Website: bh-photo
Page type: customer-info-address
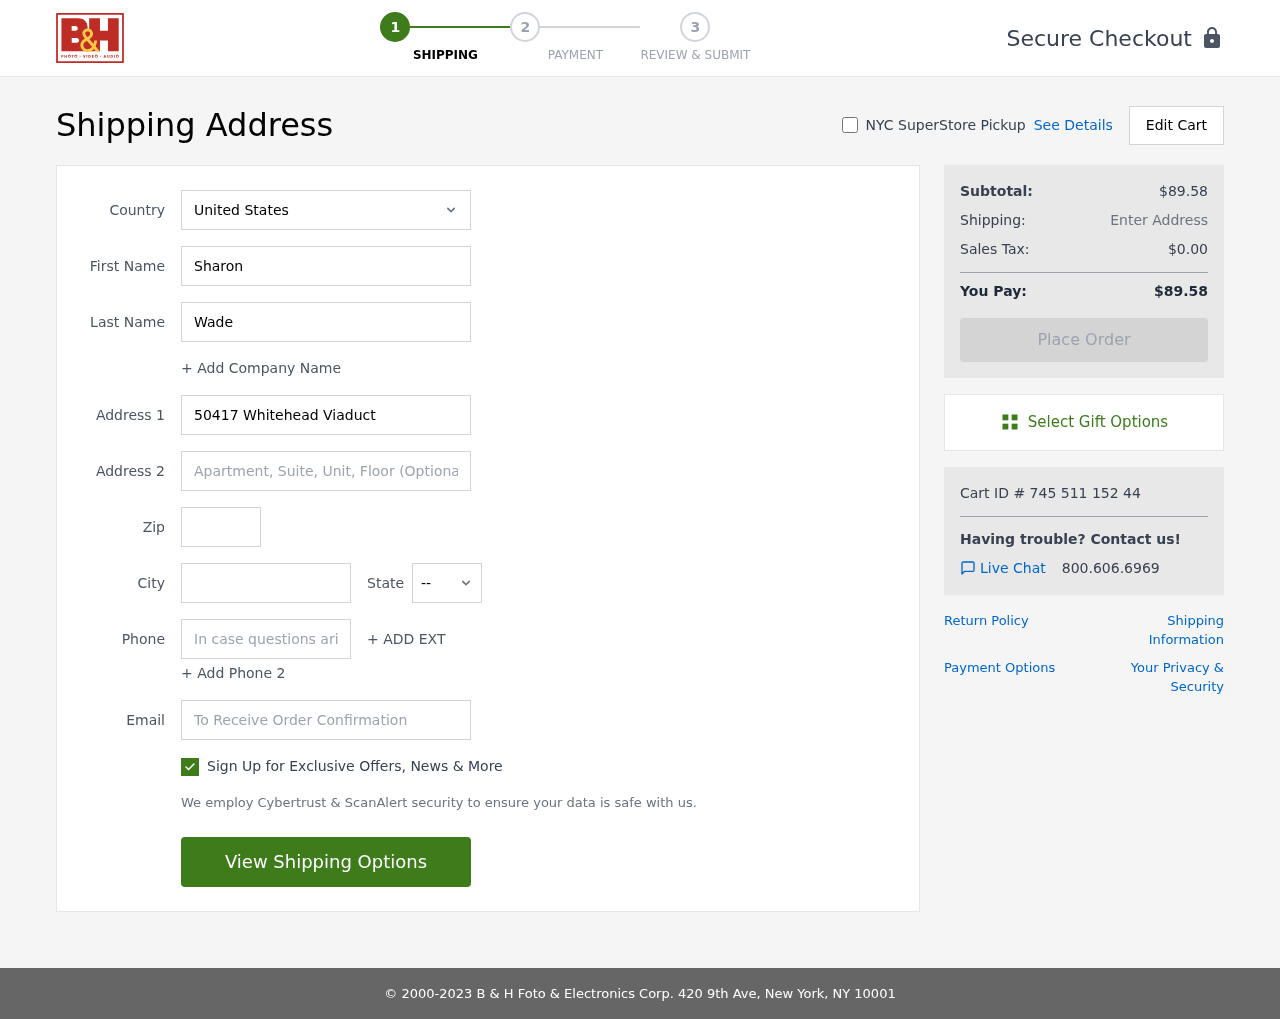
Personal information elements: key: PII_CITY
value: Johnshire
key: PII_COUNTRY
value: United States
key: PII_EMAIL
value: sharon.wade@yahoo.com
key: PII_FIRSTNAME
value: Sharon
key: PII_LASTNAME
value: Wade
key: PII_PHONE
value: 7347002160
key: PII_POSTCODE
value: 57170
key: PII_STATE_ABBR
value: DE
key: PII_STREET
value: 50417 Whitehead Viaduct
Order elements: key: ORDER_SUBTOTAL
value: $89.58
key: ORDER_TAX
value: $0.00
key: ORDER_TOTAL
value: $89.58
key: ORDER_ID
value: Cart ID # 745 511 152 44